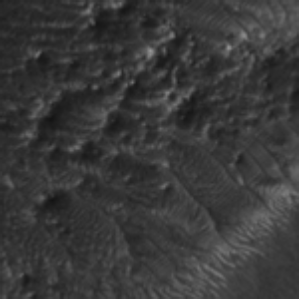
Label: frost